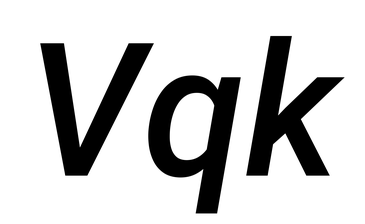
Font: Roboto-Italic_Medium_Italic